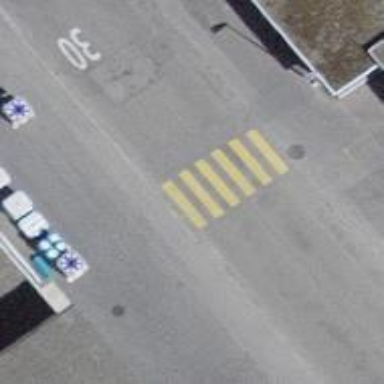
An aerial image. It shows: Uncontrolled zebra crossing on the road.